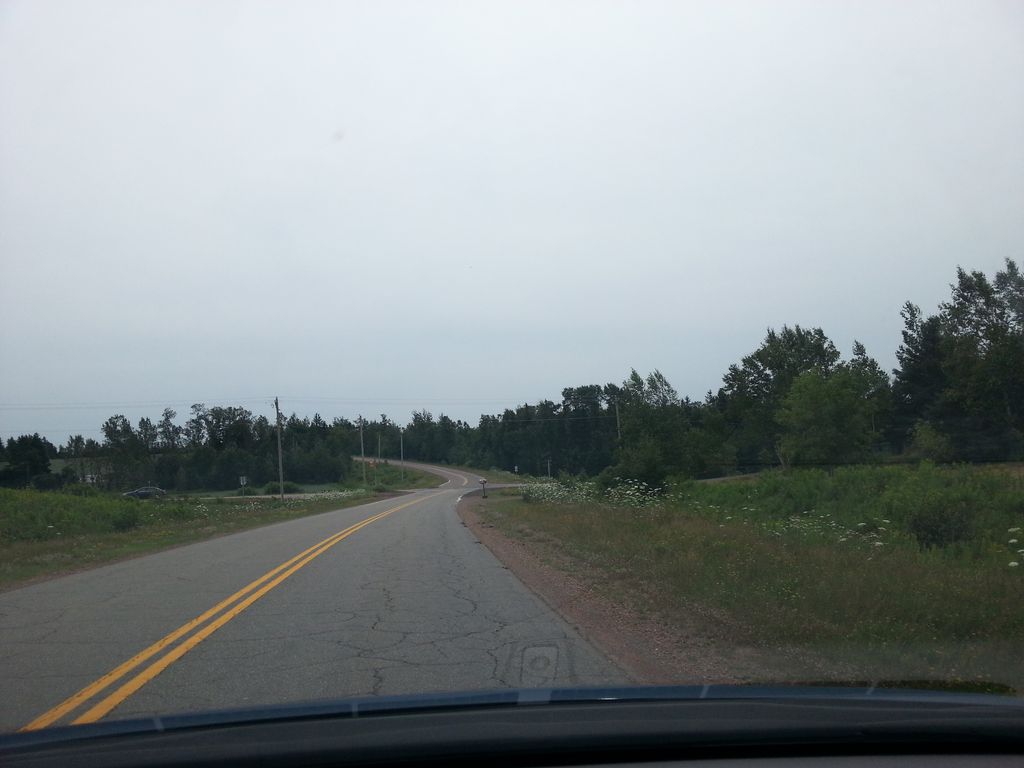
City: charlottetown